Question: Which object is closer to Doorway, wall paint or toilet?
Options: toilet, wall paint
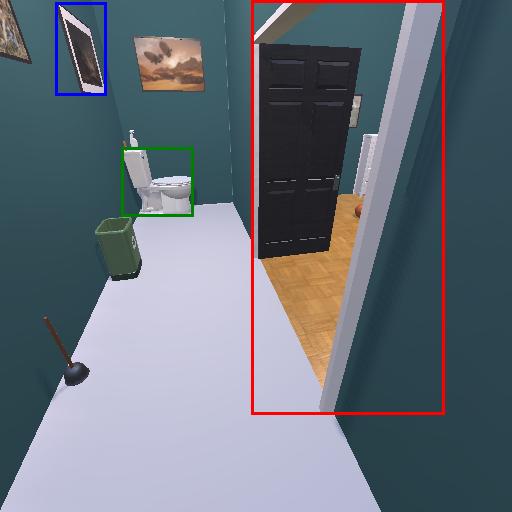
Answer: toilet